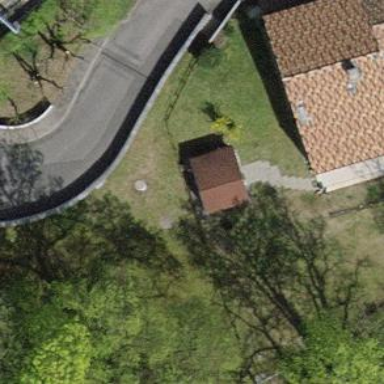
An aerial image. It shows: Garden enclosed by fence.